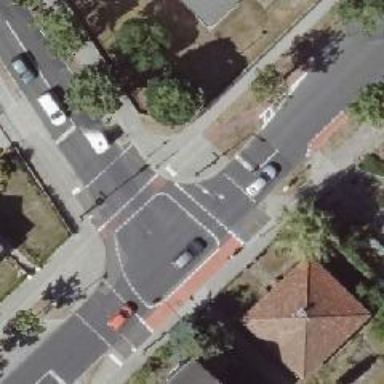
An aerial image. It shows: Tertiary road with asphalt surface. It has separate sidewalk and cycle track on both sides.